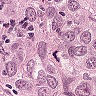
Metastatic tissue present: yes